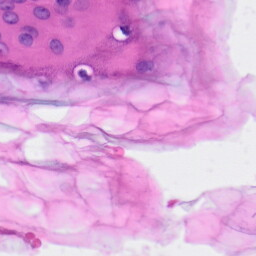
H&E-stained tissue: Skin